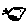
Label: fish